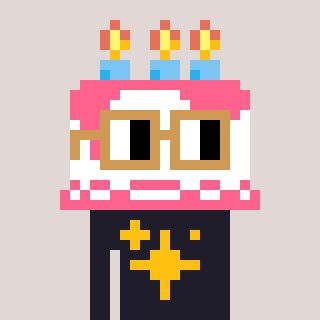
a pixel art character with square brown glasses, a cake-shaped head and a grayscale-colored body on a warm background